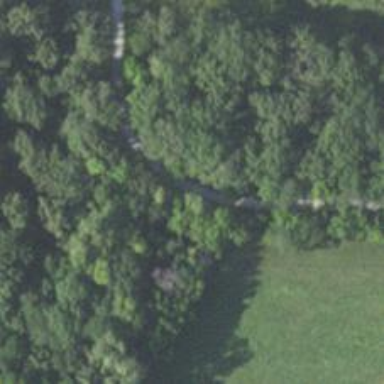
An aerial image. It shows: Track road along man-made cutline.